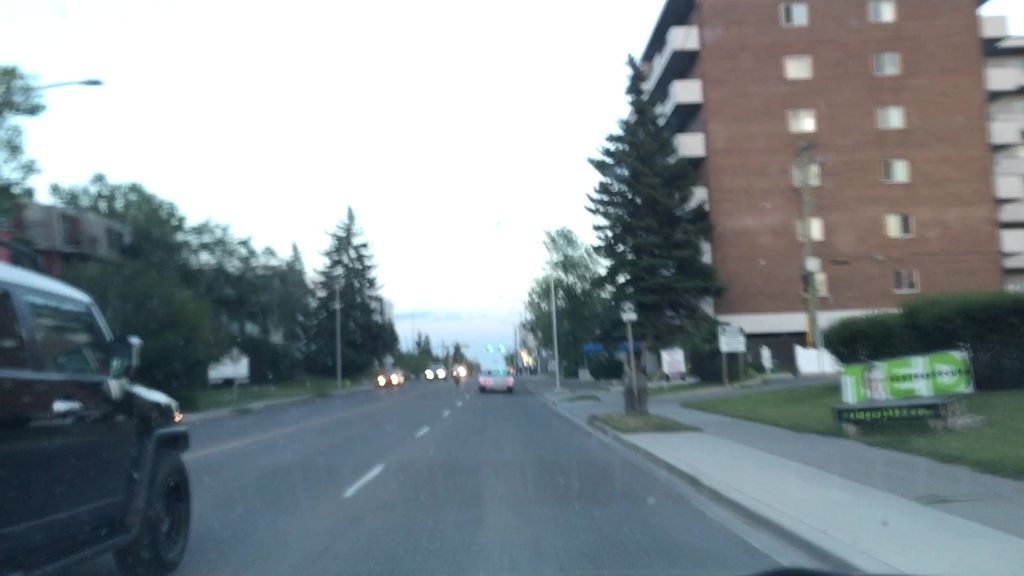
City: calgary